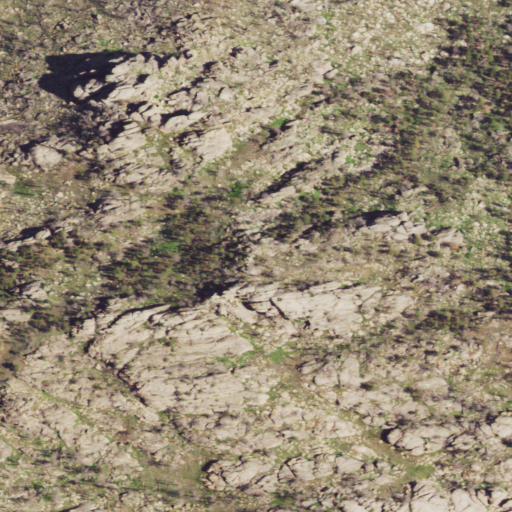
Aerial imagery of mountain in Wyoming named Elliott Point containing evergreen forest, grassland, and shrub